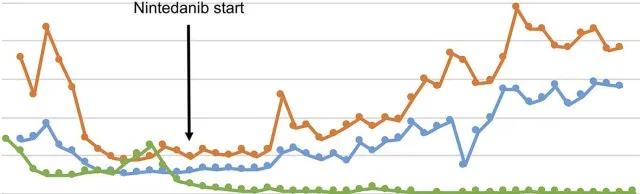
The ratio of partial pressure arterial oxygen to fractional inspired oxygen (PaO2/FiO2) and C reactive protein (CRP) levels over time in three patients (A-C). Despite daily variations in minimum and maximum PaO2/FiO2 values, the trend shows progressive respiratory function improvements since the start of nintedanib in all patients.
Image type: pathology (immunostaining)